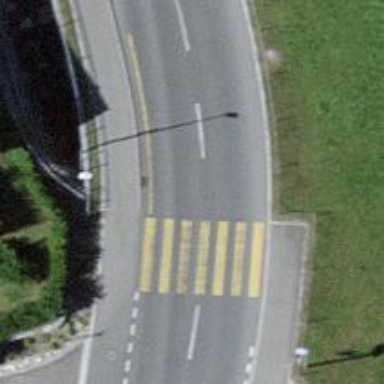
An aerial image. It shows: Kerb barrier.